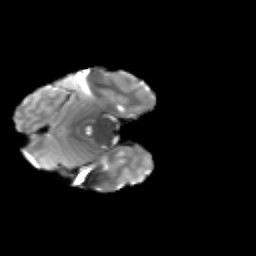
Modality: T2w
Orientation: axial
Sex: male
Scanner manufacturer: siemens
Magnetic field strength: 3 T
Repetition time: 5 s
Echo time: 0.071 s